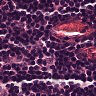
Metastatic tissue present: no